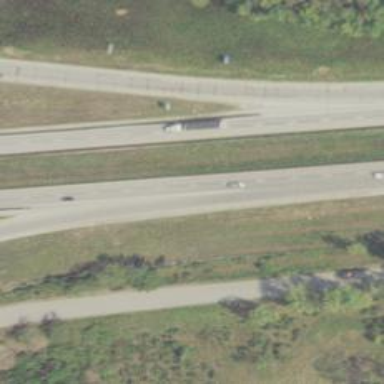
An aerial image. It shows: Motorway.